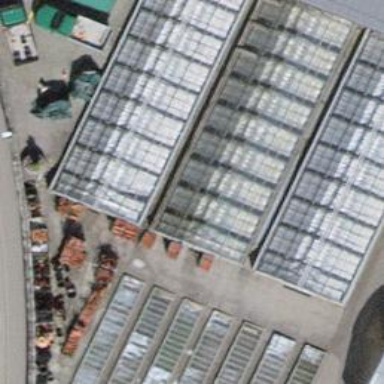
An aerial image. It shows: Greenhouse.